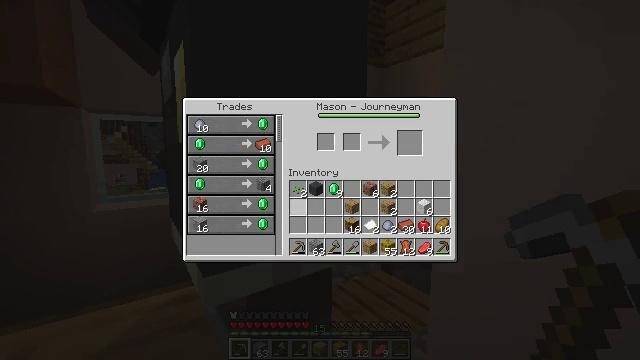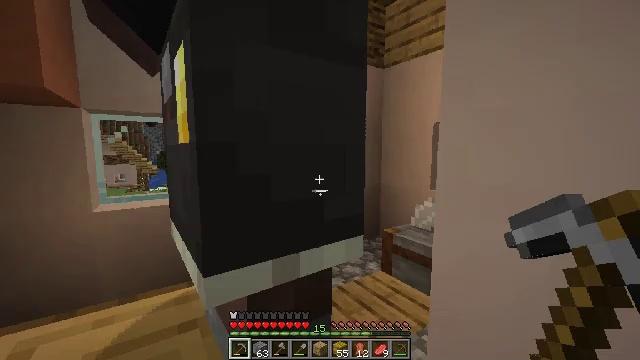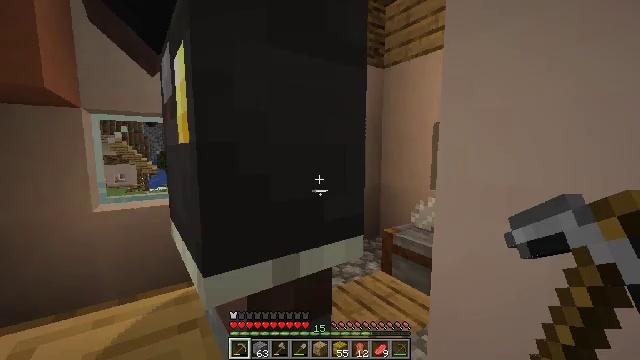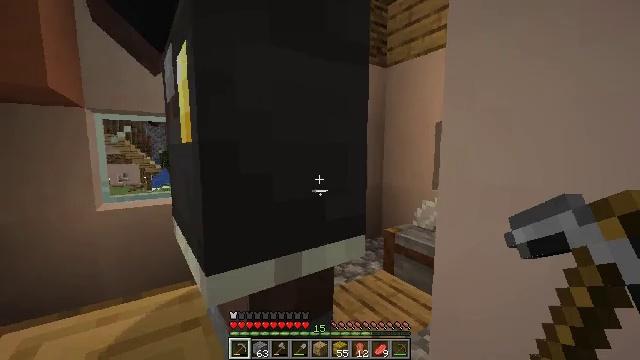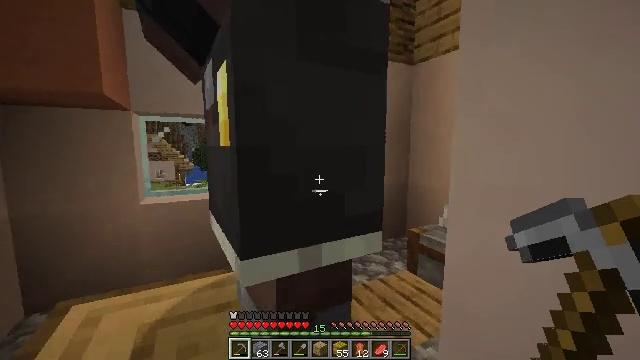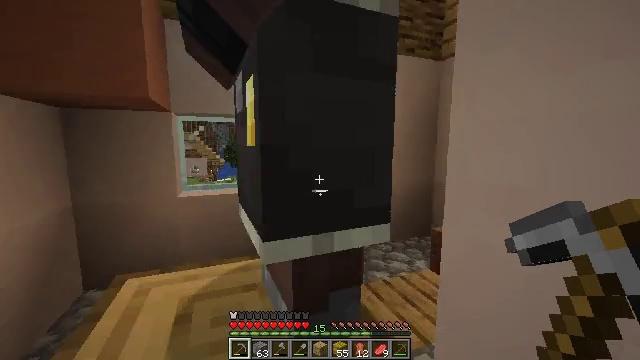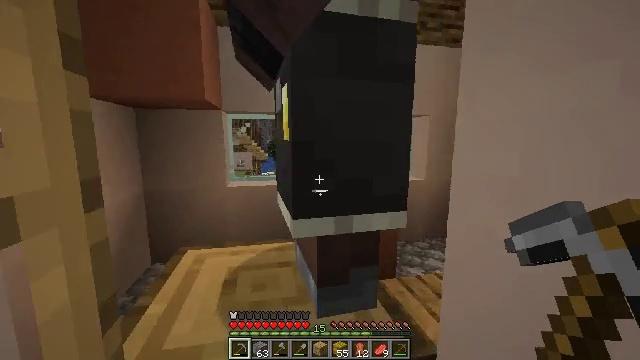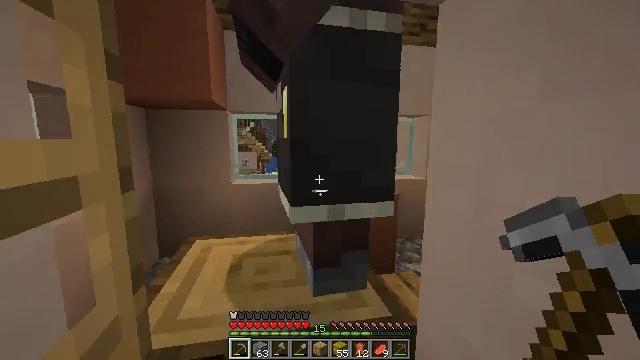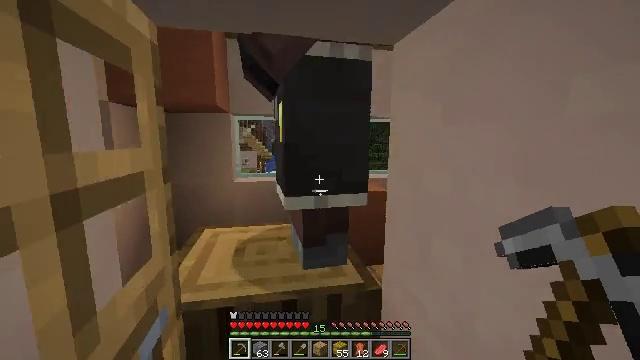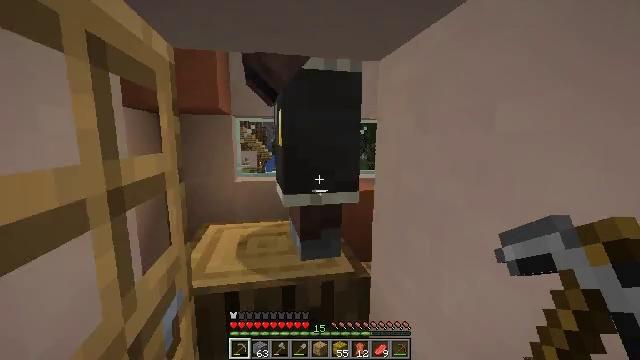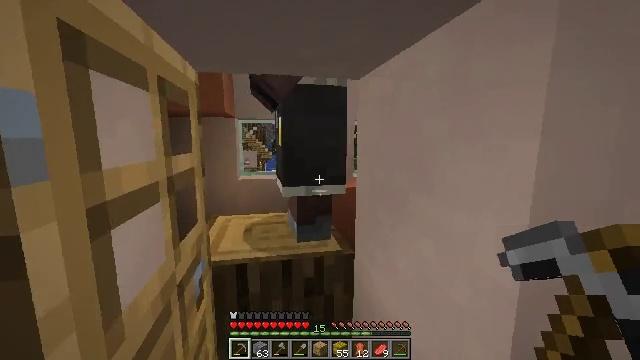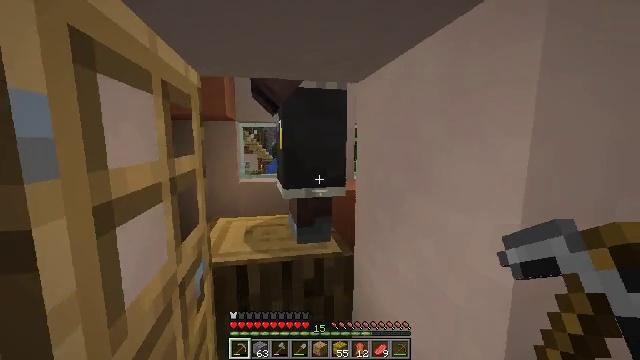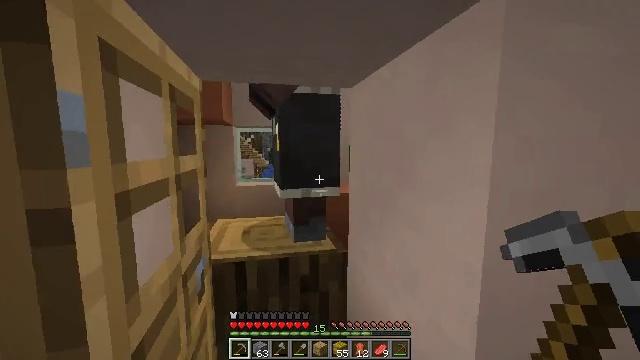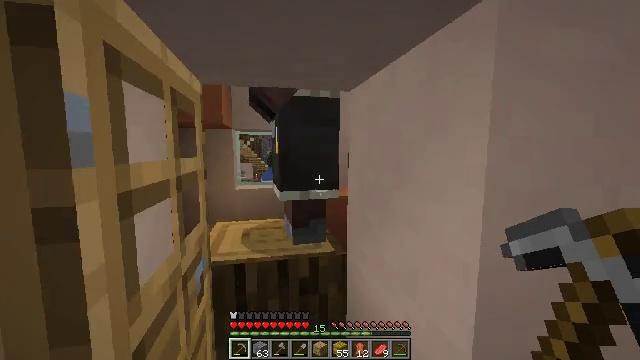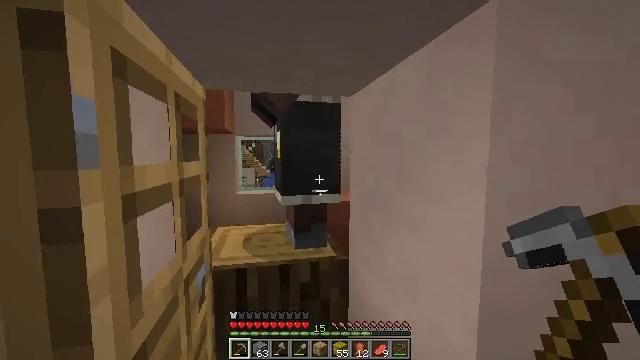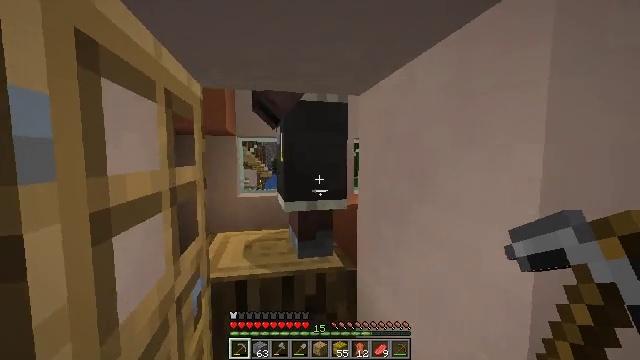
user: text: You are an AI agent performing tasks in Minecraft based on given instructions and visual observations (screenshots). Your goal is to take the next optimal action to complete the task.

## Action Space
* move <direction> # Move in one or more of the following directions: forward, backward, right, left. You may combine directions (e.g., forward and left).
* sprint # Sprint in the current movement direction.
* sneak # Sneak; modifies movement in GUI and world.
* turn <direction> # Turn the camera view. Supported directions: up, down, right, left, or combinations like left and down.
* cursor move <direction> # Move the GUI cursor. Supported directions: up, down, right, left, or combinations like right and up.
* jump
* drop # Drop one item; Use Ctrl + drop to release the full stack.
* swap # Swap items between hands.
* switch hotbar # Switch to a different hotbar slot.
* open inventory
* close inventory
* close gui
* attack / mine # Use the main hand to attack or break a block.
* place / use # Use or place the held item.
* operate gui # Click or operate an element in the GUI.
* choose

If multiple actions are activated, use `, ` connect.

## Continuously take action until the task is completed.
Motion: motion action
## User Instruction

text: Open the furnace and craft black glazed terracotta.
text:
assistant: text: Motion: no_op
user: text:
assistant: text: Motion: close gui
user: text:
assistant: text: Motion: no_op
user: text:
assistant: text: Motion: move back, turn left
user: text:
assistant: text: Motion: move back, turn left
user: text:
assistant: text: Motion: move back, turn left and down
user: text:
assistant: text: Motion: move back
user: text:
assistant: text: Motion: move back
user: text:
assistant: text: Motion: move back
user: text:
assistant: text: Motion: no_op
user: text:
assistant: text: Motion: no_op
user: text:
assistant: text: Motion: turn up
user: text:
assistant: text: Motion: no_op
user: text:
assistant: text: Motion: move forward, turn up
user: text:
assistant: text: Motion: move forward and move left
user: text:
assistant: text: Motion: move forward and move left
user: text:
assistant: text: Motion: move forward and move left
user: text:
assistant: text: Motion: move forward
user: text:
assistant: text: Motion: move forward
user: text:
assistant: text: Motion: move forward
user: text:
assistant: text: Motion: move forward, turn up
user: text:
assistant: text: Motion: move forward, turn up
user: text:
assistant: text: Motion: move forward, turn up
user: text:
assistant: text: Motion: turn right and up
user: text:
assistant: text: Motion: no_op
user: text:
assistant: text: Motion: turn left
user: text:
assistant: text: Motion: move forward, turn left
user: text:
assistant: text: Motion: move forward, turn left
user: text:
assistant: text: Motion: move forward and move left, turn left and down
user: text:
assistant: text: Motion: move forward and move left, turn down